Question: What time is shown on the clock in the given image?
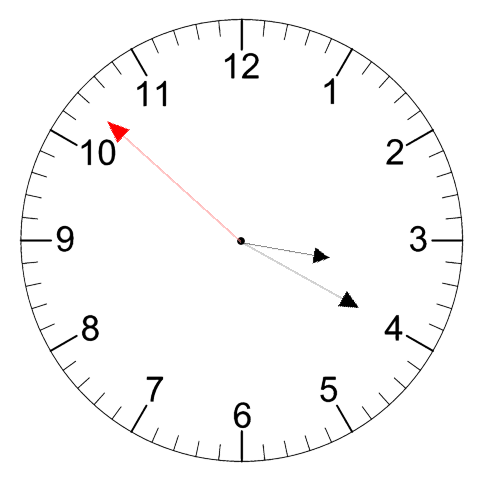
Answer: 03:19:52